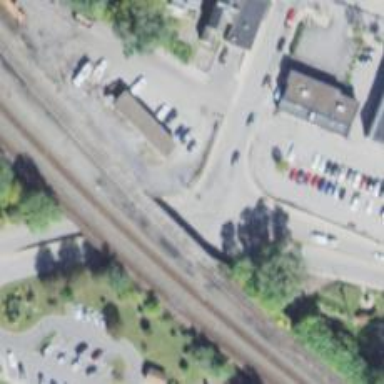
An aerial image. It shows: Bridge over railway siding.